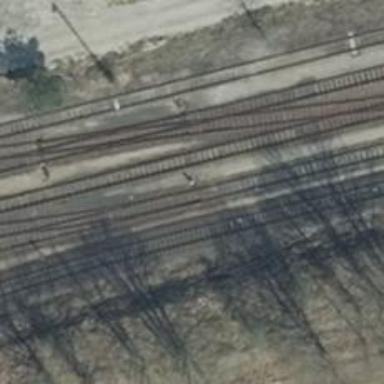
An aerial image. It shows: Railway switch with the turnout on the right side.